Question: recently i started using phpunit. I like it very much and so on... but some-times unnecessary info annoying me

So, my question is how to disable it???
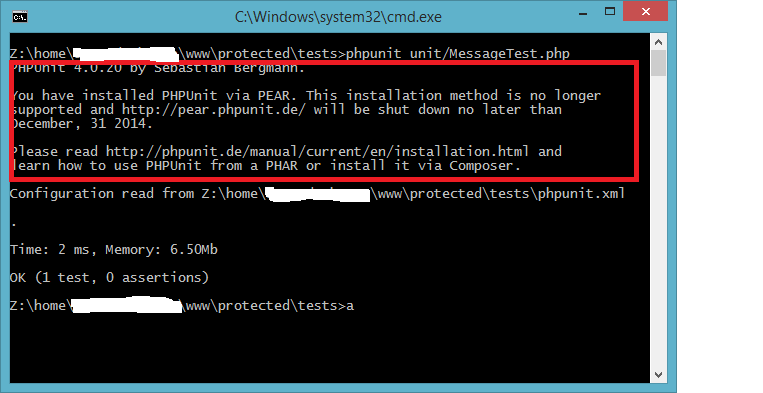
Answer: 'phpunit' is stopping support via PEAR channels after december meaning you won't get updates etc to your current installation, you can use a PHAR package or you can use composer to install phpunit
see
- <URL>
to remove the error reinstall using alternative install methods see for more details
- <URL>
you can remove pear installation with this command
'''
pear uninstall phpunit/PHPUnit
'''
and you can install using phar with these commands
'''
wget https://phar.phpunit.de/phpunit.phar
chmod +x phpunit.phar
mv phpunit.phar /usr/local/bin/phpunit
'''
Edit: Note you need additional optional dependencies for yii( which PEAR may have handled) to be able to run test cases and so if you are using composer use
'''
composer global require "phpunit/phpunit>=3.7.*"
composer global require 'phpunit/phpunit-selenium=*'
composer global require 'phpunit/phpunit-story=*'
composer global require 'phpunit/dbunit=*'
composer global require 'phpunit/php-invoker=*'
'''